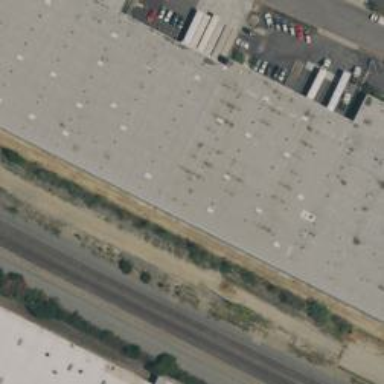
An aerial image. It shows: Warehouse building.